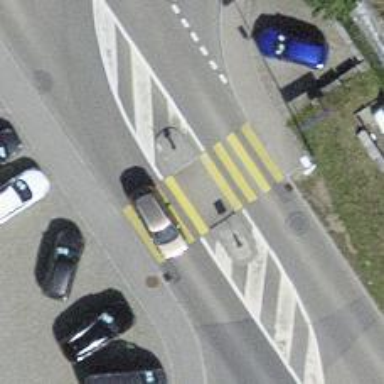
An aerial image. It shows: Uncontrolled crossing on the road.